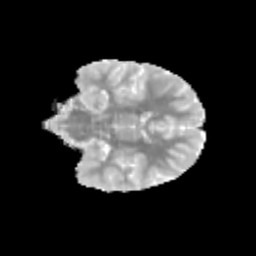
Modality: MD
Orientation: coronal
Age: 9
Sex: female
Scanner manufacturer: siemens
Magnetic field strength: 3 T
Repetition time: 3.8 s
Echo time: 0.07 s